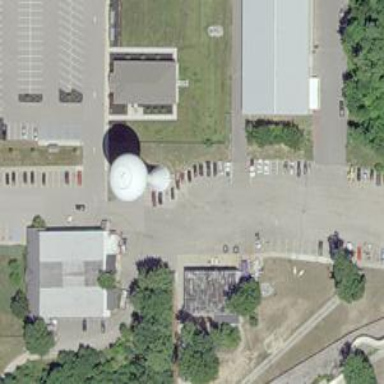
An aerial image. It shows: Water tower that is man-made.